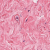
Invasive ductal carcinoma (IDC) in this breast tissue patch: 0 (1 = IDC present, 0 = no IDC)